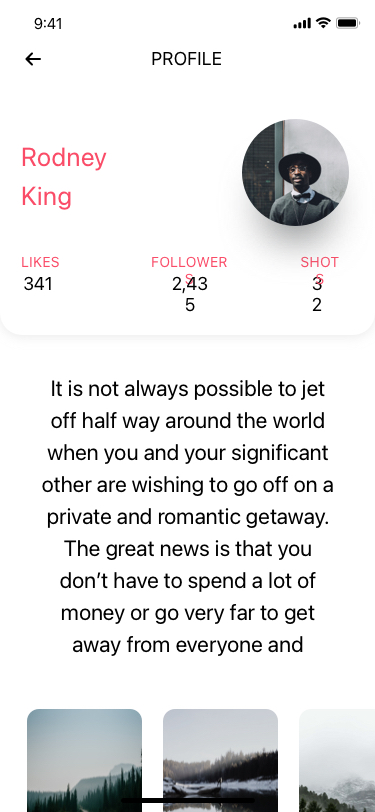
Text in this UI design:
32
followers
341
2,435
shots
likes
Rodney
King
It is not always possible to jet off half way around the world when you and your significant other are wishing to go off on a private and romantic getaway.
The great news is that you don’t have to spend a lot of money or go very far to get away from everyone and everything.
PROFILE